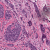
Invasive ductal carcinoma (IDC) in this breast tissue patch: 1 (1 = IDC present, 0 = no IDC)